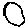
Label: moon